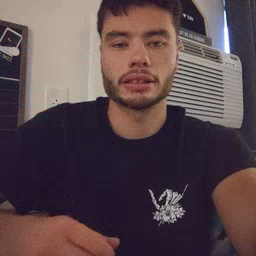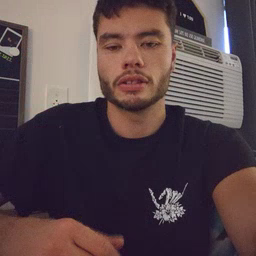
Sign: see